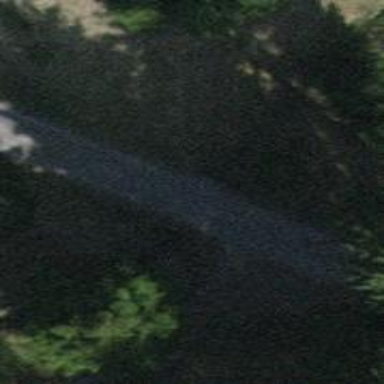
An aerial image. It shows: Culvert tunnel.